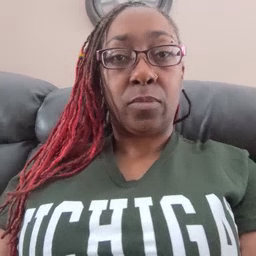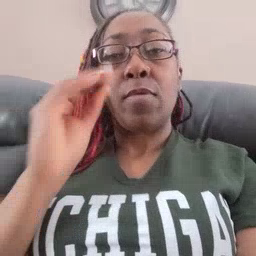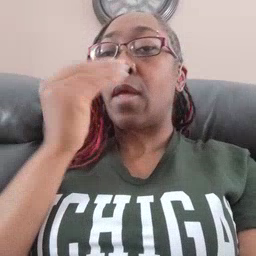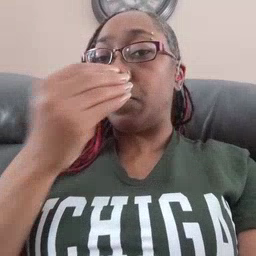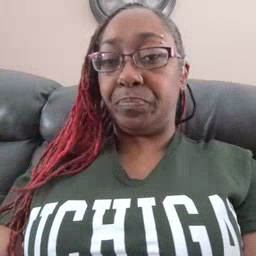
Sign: flower